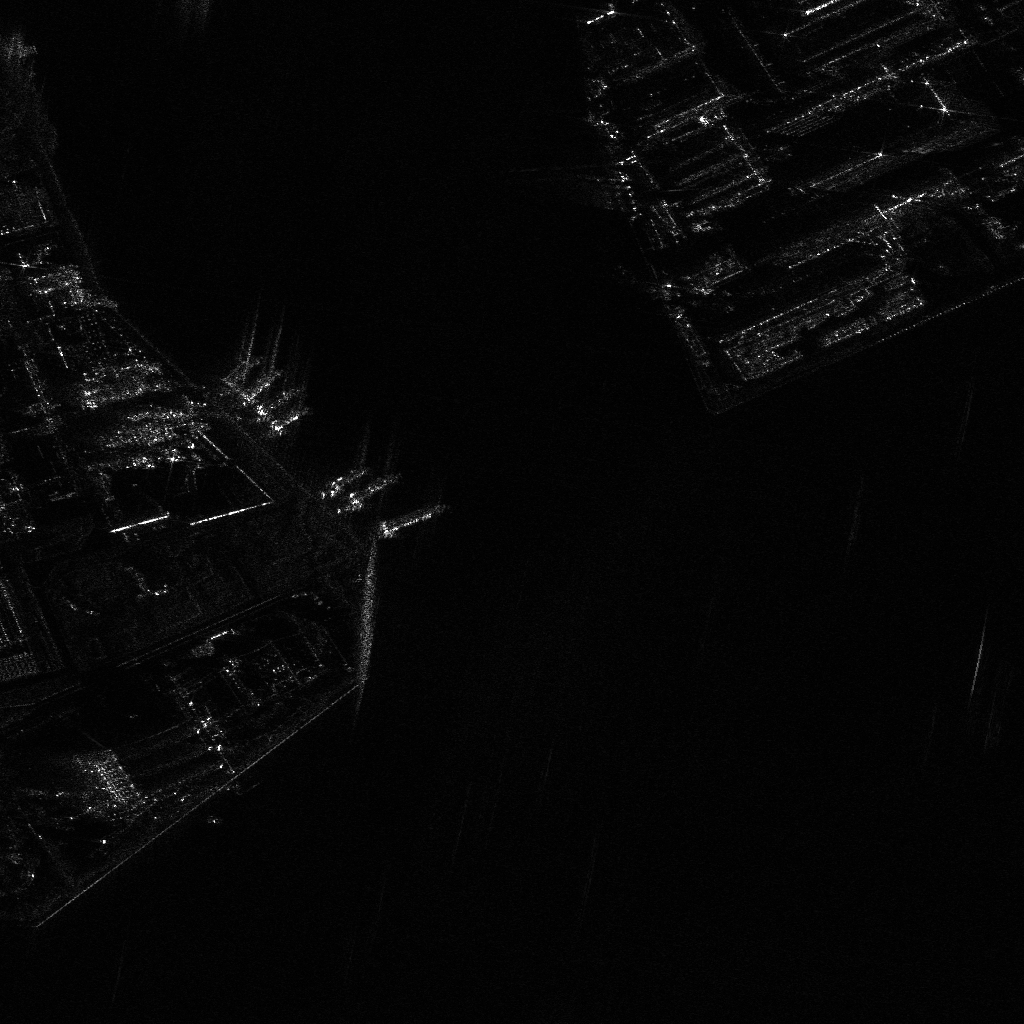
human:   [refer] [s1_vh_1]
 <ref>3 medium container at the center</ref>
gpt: <box>[[32, 43, 34, 49, 59], [34, 44, 36, 50, 59], [63, 32, 71, 34, 58]]</box>

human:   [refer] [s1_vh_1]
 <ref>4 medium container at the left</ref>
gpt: <box>[[27, 37, 29, 43, 59], [24, 33, 26, 40, 49], [26, 34, 28, 41, 59], [22, 32, 24, 39, 49]]</box>